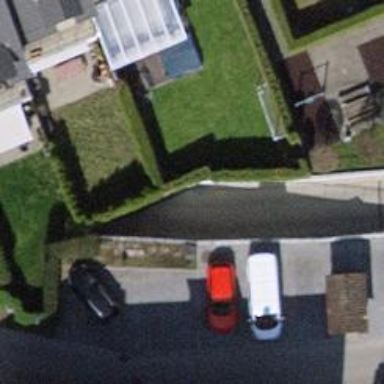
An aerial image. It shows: Hedge acting as barrier.